Question: I need to create a Histogram in Scala and I need to create two series in one chart which is distrubuted into 5 bins. I've found a library <URL>.
I can create a histrogram dataset add two series and make a chart just fine as so:
'''
val data:HistogramDataset = new HistogramDataset
data.addSeries("Class 0",class0,5)
data.addSeries("Class 1",class1,5)
val chart = ChartFactories.XYBarChart(class1data)
'''
However the two bars simply overlap so I can't see much information. There is a jFreeChart class that seems to be able to do the job: <URL>, but how do I use this to draw my chart?
---
As a bonus question, is there anyway to make it show the different distributions in percent instead of simply showing them as a number of how many values there are in each bin?
Ideally I'm looking for a final product like this:
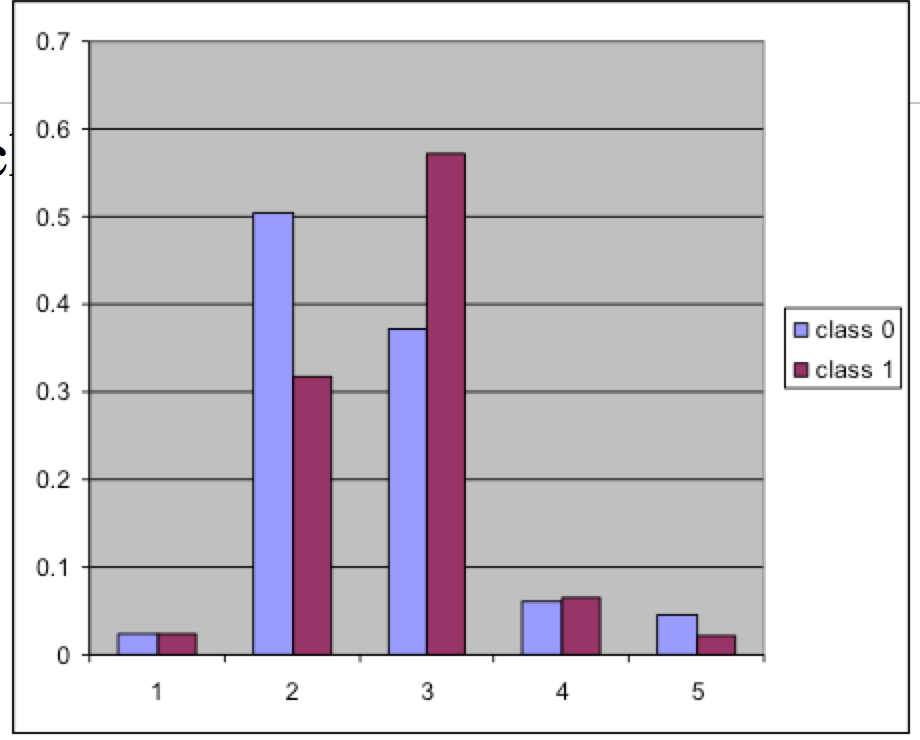
Answer: Have you look <URL>'. But it is a little complicated to order the data correctly. I have found that in many cases it is indeed easier to construct the datasets using the default Java API instead of the 'to...' methods of scala-chart.
'''
import scalax.chart._
val ds = new org.jfree.data.category.DefaultCategoryDataset
ds.addValue(5, "Class A", "Bin 1")
ds.addValue(7, "Class A", "Bin 2")
ds.addValue(8, "Class B", "Bin 1")
ds.addValue(3, "Class B", "Bin 2")
val chart = ChartFactories.BarChart(ds)
chart.show()
'''

To use percentages, the simplest is to provide the values already translated into percent. Otherwise you would need to change the axis tick label renderer.